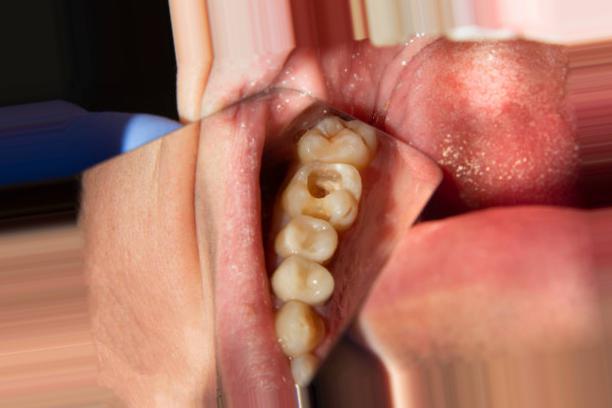
Condition: Caries